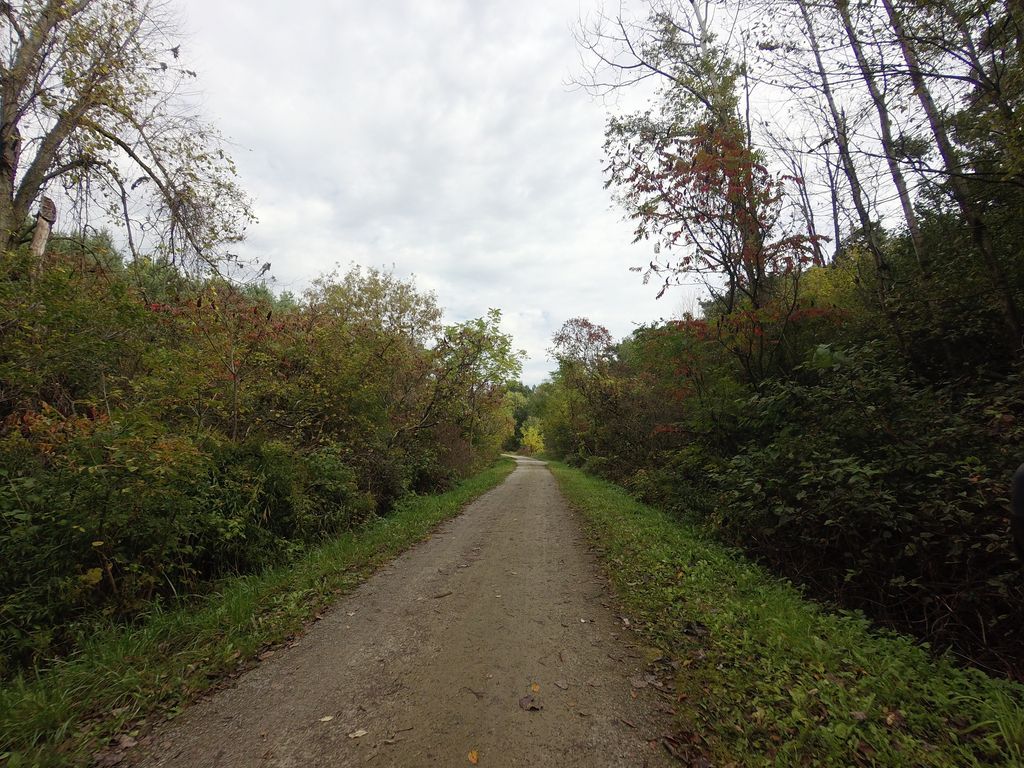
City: hamilton